Question: I want to upload a file to the disk attached to my google compute vm from my local machine.
'''
abhigenie92_gmail_com@instance-1:~$ pwd
/home/abhigenie92_gmail_com
abhigenie92_gmail_com@instance-1:~$ gcloud compute copy-files C:\Users\sony\Desktop\Feb\Model\MixedCrowds28 Runge kutta 2nd order try.nl
ogo: ./
abhigenie92_gmail_com@instance-1:~$ gcloud compute copy-files C:\Users\sony\Desktop\Feb\Model\MixedCrowds28 Runge kutta 2nd order try.nl
ogo: /home/abhigenie92_gmail_com
ERROR: (gcloud.compute.copy-files) All sources must be
'''
Get the following error now:

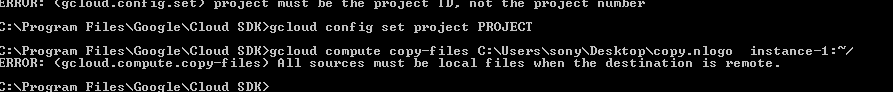
Answer: RE: edit2
Since gcloud's copy-files is a custom implementation of scp, you need to specify the complete path on your VM where you want to copy the files to. In your specific case:
LOCAL-FILE-PATH> gcloud compute copy-files [FILENAMES] [VM-NAME]:[FULL-REMOTE-PATH]
In your specific example:
C:\Users\sony\Desktop> gcloud compute copy-files copy.nlogo instance-1:/home/abhigenie92_gmail_com/
This command will then place the file(s) into your user's home directory root. Just make sure the remote path exists, and that you user has write rights to the destination.